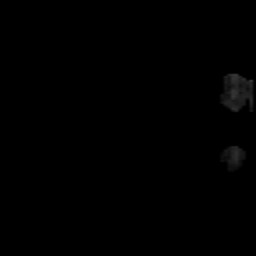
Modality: MD
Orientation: sagittal
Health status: healthy
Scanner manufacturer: siemens
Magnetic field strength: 3 T
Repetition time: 12 s
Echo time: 0.092 s